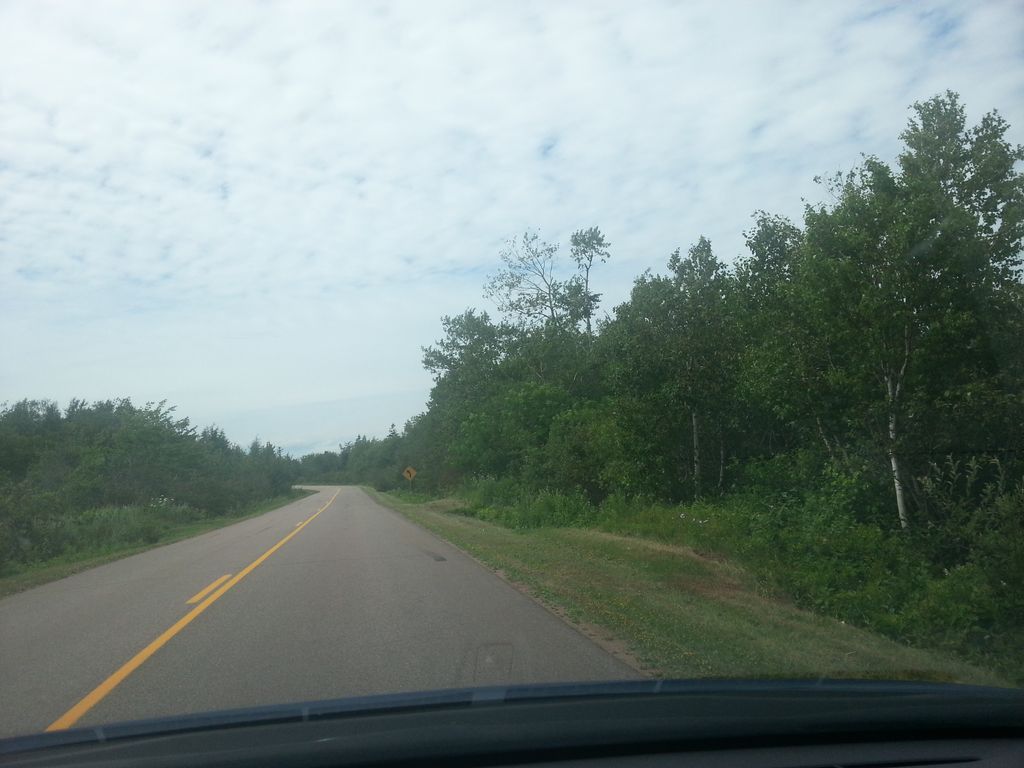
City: charlottetown